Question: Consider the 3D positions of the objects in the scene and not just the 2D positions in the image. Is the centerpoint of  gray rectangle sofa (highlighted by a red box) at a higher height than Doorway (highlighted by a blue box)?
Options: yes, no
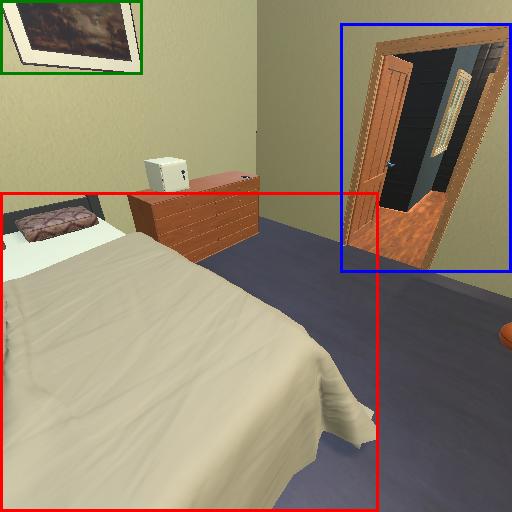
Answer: yes